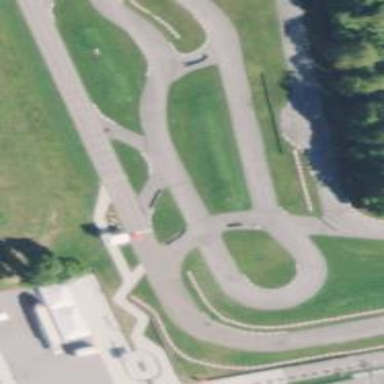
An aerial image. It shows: Motor sport raceway.